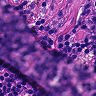
Metastatic tissue present: no